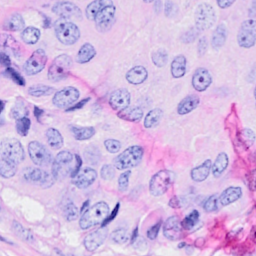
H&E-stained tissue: Breast